Field crop: maize
Growth stage: 1
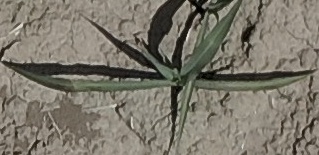
Species: sorghum